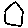
Label: house